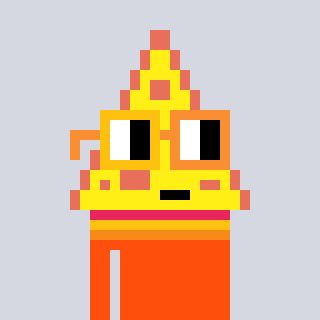
a pixel art character with square yellow and orange glasses, a pizza-shaped head and a orange-colored body on a cool background